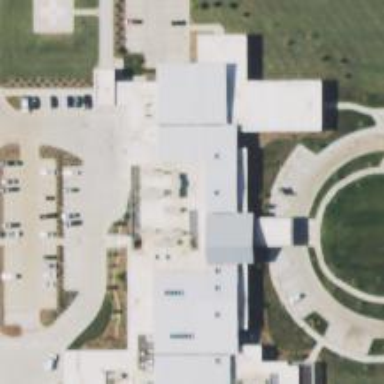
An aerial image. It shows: Healthcare facility identified as hospital.